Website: home-depot
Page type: review-order
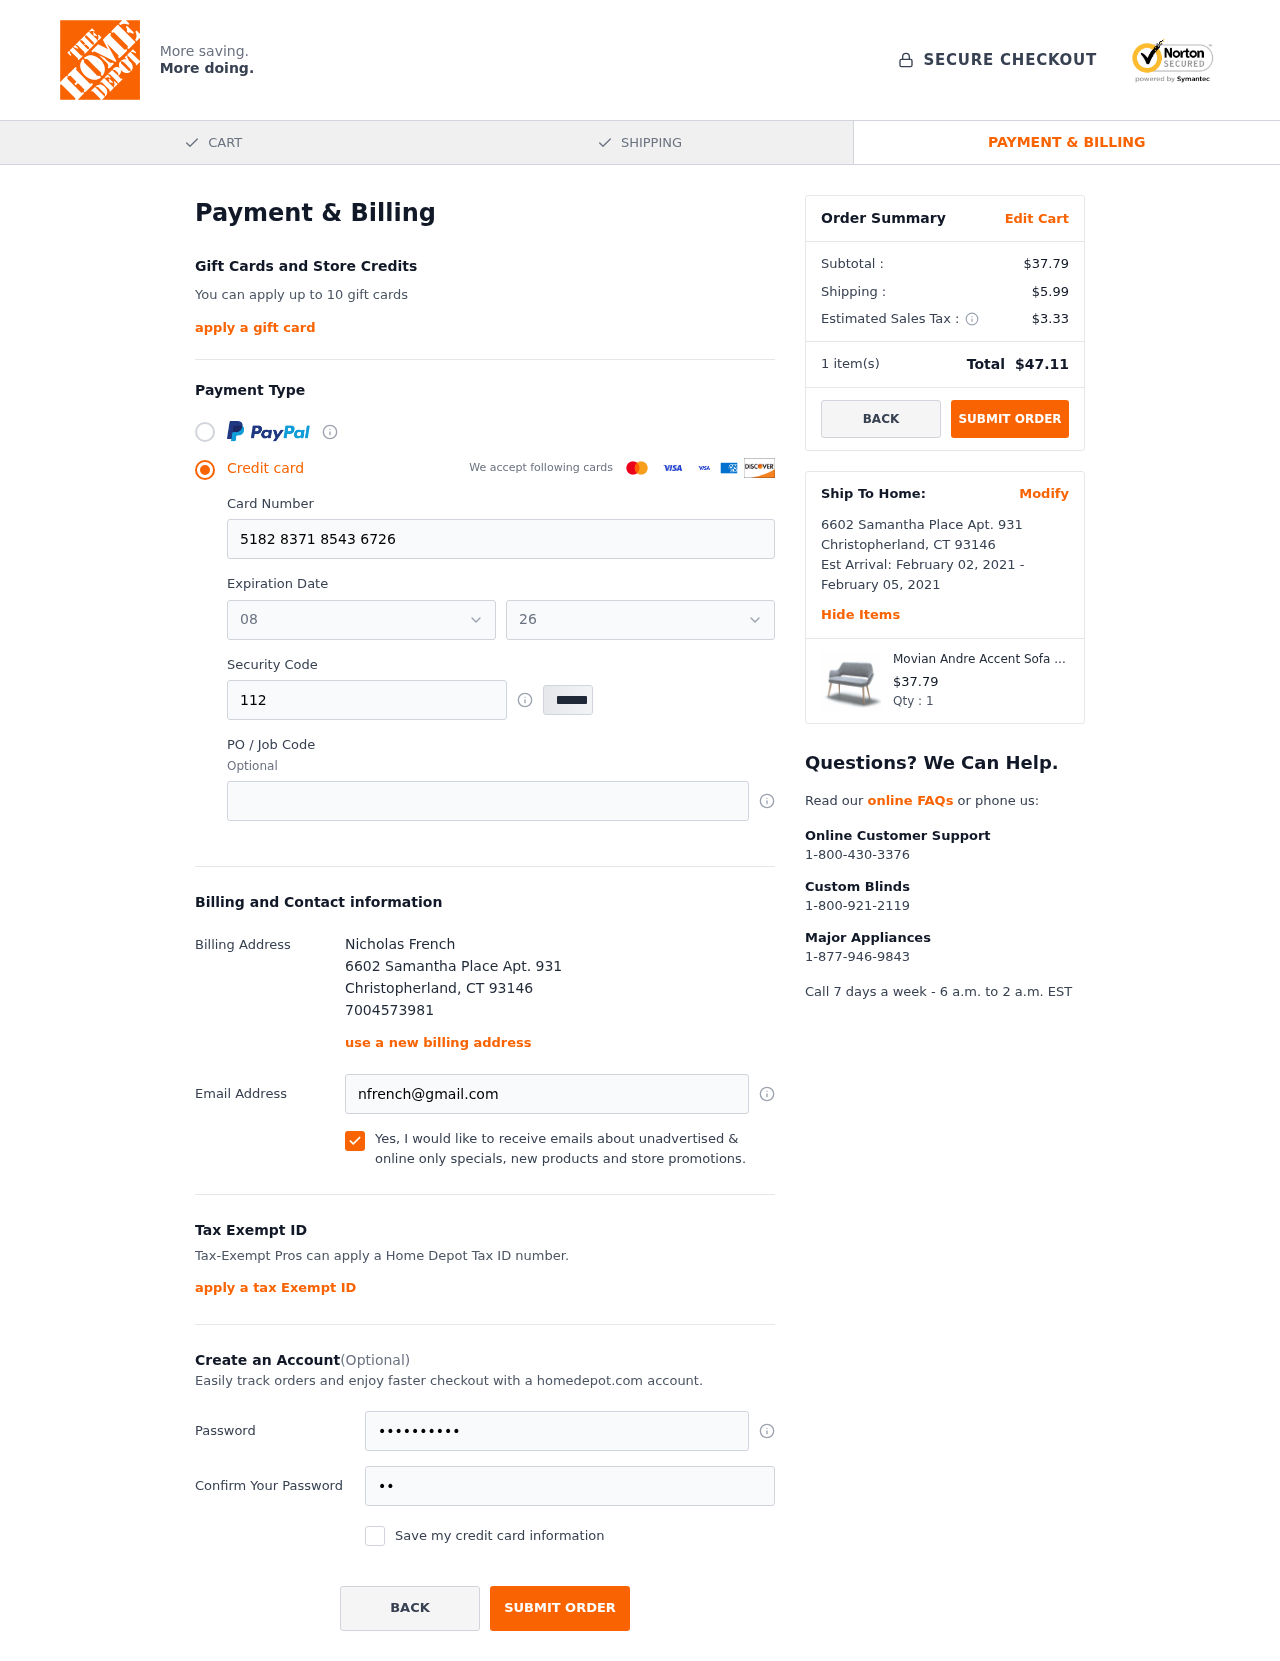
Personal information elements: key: PII_CARD_EXPIRY_MONTH
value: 08
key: PII_CARD_EXPIRY_YEAR
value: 26
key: PII_CITY
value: Christopherland
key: PII_FULLNAME
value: Nicholas French
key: PII_PHONE
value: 7004573981
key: PII_POSTCODE
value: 93146
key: PII_STATE_ABBR
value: CT
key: PII_STREET
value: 6602 Samantha Place Apt. 931
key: PII_CARD_NUMBER
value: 5182 8371 8543 6726
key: PII_CARD_CVV
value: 112
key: PII_EMAIL
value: nfrench@gmail.com
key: PII_POSTCODE_FULL
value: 93146
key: PII_POSTCODE_NUMERIC
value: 93146
Product elements: key: PRODUCT1_NAME
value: Movian Andre Accent Sofa - Light Grey
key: PRODUCT1_PRICE
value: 37.79
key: PRODUCT1_QUANTITY
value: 1
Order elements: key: ORDER_SUBTOTAL
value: $37.79
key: ORDER_SHIPPING_COST
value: $5.99
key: ORDER_TAX
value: $3.33
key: ORDER_NUM_ITEMS
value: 1
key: ORDER_TOTAL
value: $47.11
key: ORDER_SHIPPING_DATE
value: February 02, 2021
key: ORDER_DELIVERY_DATE
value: February 05, 2021